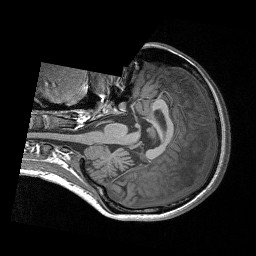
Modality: T1w
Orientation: axial